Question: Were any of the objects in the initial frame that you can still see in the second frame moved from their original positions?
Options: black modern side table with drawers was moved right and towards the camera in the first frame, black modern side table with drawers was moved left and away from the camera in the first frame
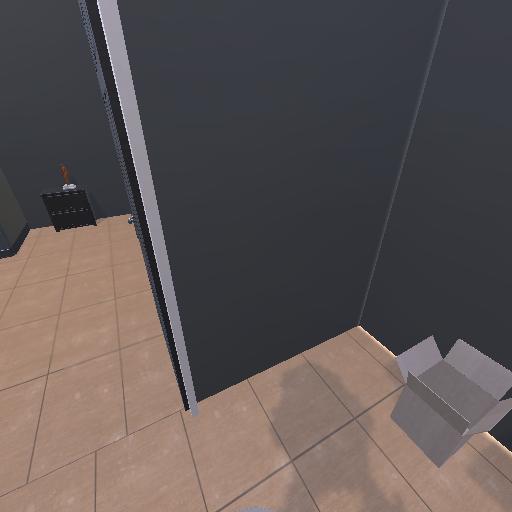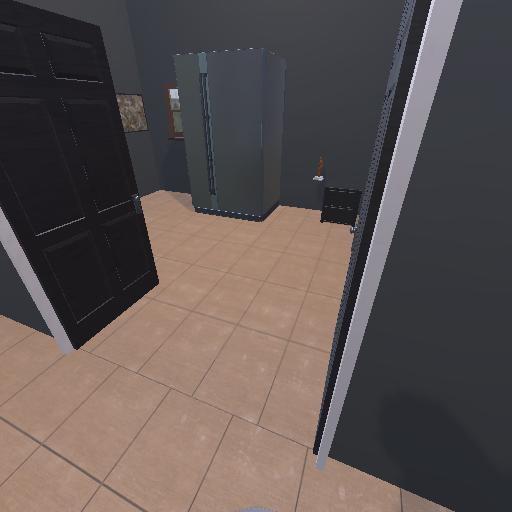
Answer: black modern side table with drawers was moved right and towards the camera in the first frame